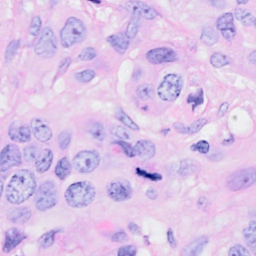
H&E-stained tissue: Breast